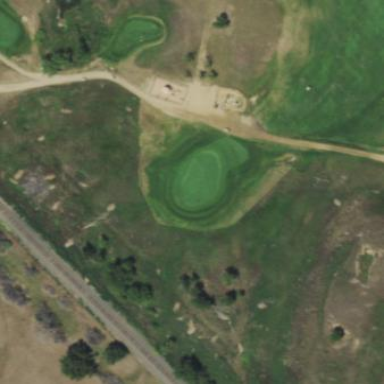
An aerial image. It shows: Rough area on grassy golf course.